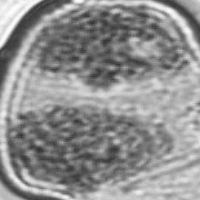
Label: telophase